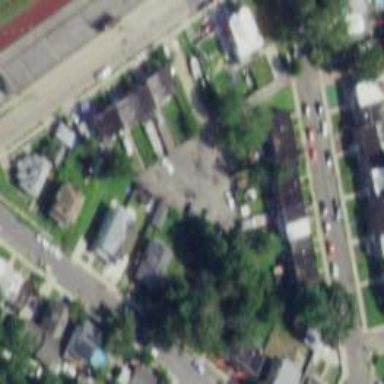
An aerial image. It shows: Alleyway designated as service road.